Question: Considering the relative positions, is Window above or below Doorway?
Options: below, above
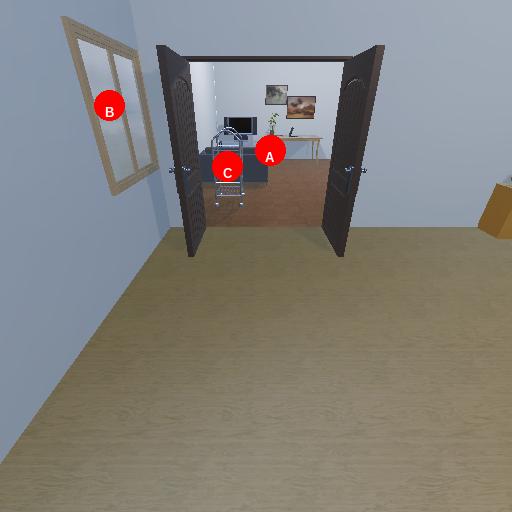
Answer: below